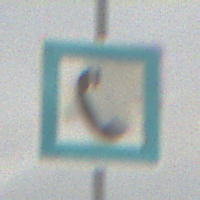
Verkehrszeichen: Fernsprecher
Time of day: MorningAfternoon
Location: Outdoor (Nature)
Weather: Overcast
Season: Winter
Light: Natural